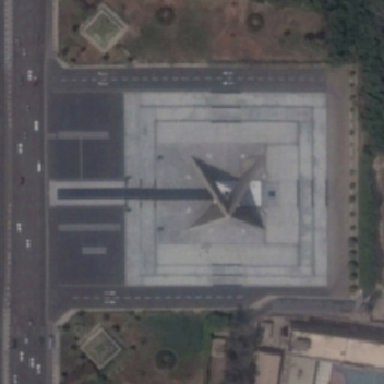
The square has directions .